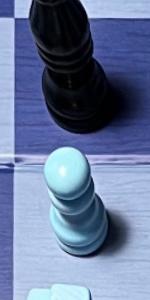
Label: Pawn_White